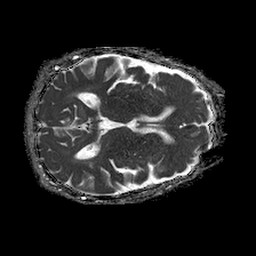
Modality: ADC
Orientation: axial
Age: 68
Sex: male
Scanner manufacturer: philips
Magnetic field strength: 1.5 T
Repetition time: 4.6 s
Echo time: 0.08631 s